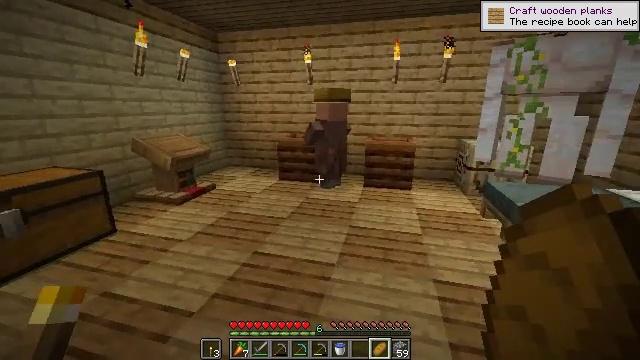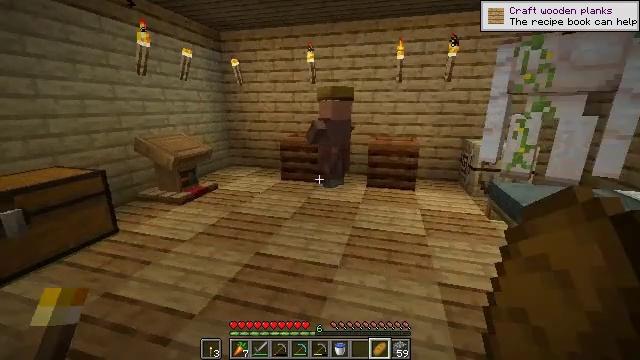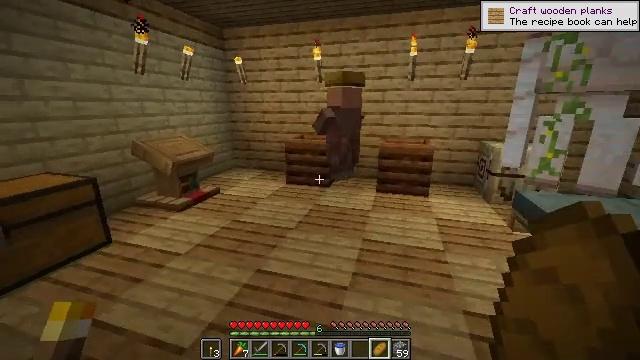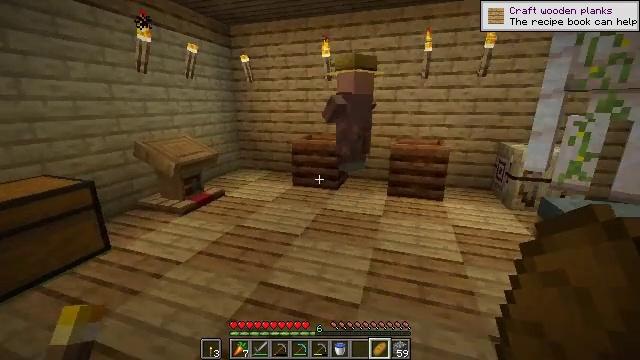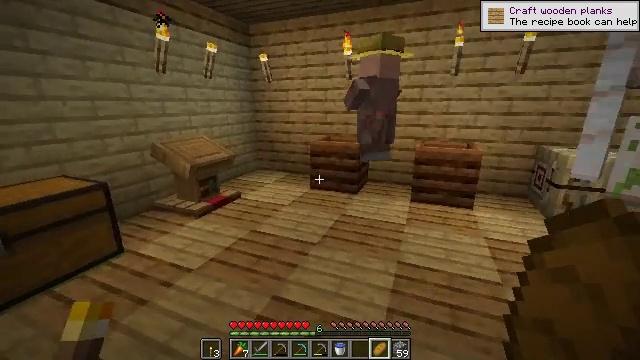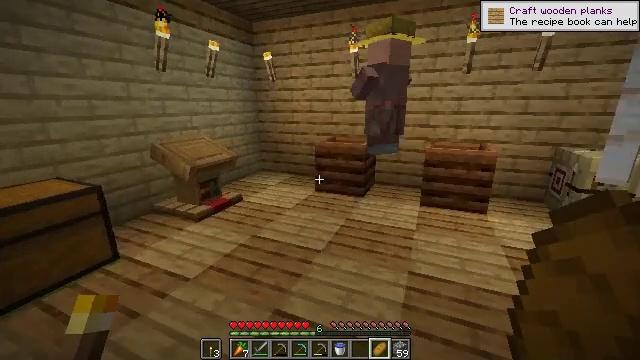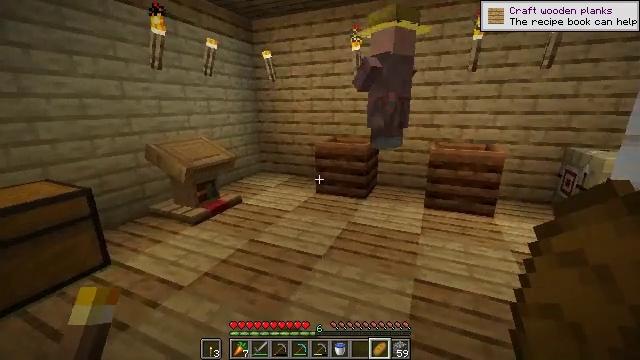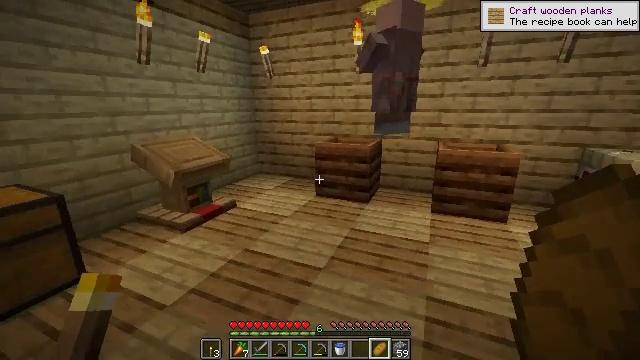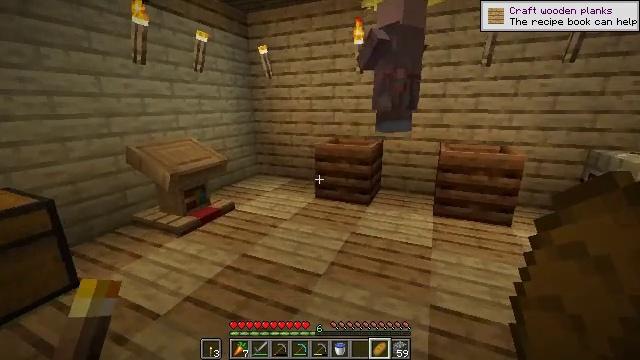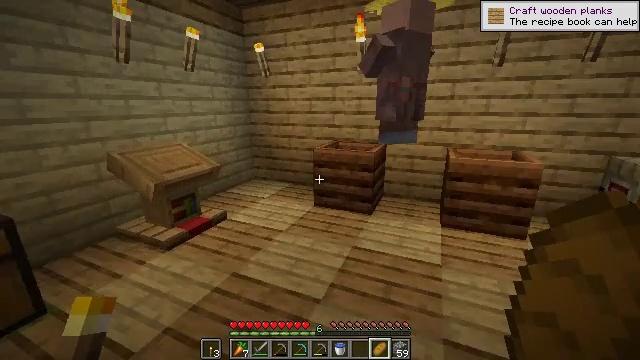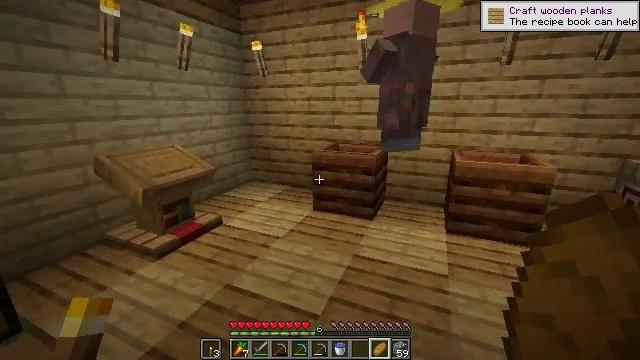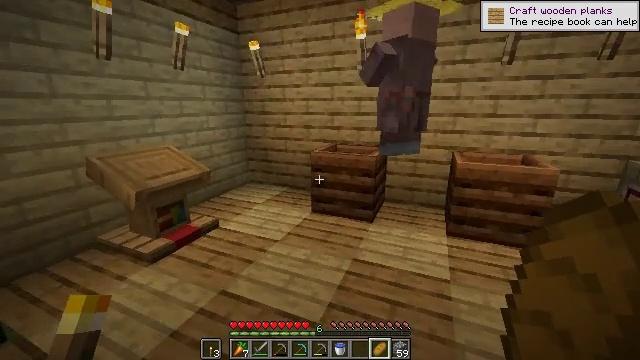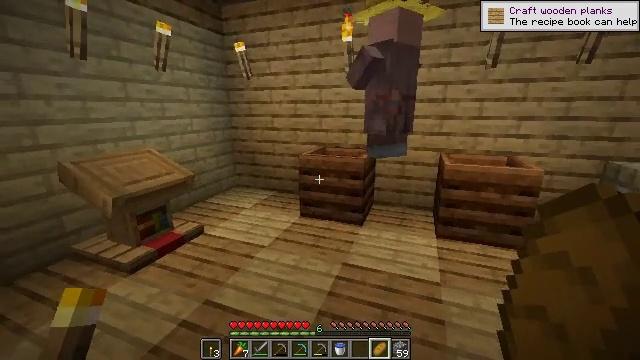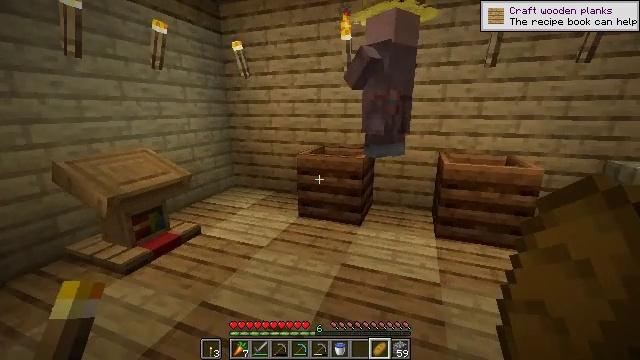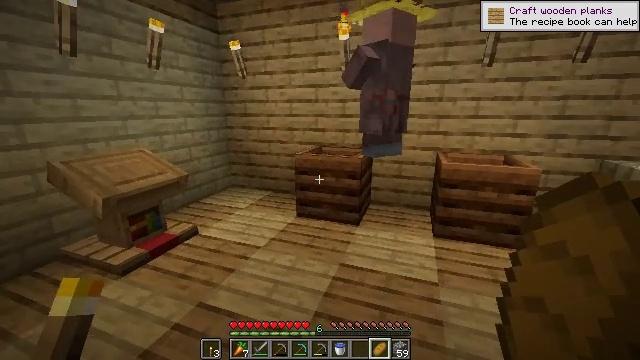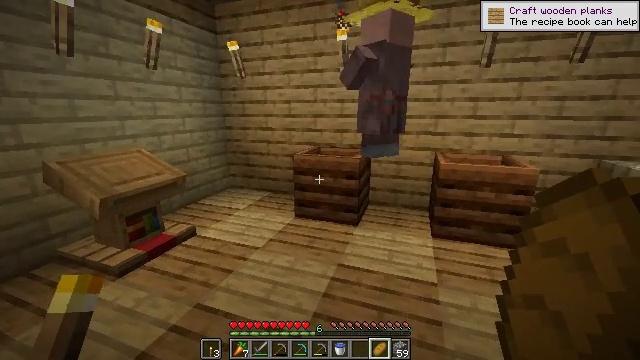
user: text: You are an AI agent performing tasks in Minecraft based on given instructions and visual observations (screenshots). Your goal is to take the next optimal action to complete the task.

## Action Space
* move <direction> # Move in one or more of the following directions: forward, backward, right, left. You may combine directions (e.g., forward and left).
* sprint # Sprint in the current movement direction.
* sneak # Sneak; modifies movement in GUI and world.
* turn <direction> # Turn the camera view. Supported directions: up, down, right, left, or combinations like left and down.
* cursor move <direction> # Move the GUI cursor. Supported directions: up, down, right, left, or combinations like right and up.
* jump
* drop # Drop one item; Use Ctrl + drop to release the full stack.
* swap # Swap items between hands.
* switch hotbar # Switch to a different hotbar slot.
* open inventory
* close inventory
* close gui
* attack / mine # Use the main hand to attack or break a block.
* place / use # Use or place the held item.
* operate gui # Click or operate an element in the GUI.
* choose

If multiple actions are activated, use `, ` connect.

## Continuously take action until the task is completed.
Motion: motion action
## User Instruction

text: Remove a bread from the inventory.
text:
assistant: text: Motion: move forward
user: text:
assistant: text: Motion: move forward, turn left
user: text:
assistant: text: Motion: move forward, turn left
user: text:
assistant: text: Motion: move forward, turn left
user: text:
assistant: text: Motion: move forward, turn left
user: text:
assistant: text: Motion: move forward
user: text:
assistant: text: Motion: move forward
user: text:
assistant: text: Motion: move forward
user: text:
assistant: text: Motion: move forward
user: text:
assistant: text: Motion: no_op
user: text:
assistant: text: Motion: no_op
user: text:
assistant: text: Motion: turn right
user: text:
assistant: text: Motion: no_op
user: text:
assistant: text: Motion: no_op
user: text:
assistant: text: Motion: no_op
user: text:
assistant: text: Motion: no_op
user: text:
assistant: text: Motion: no_op
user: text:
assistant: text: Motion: turn down
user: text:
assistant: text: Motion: turn down
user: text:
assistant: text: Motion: no_op
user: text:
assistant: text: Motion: no_op
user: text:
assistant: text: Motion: no_op
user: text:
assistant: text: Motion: no_op
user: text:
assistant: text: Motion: no_op
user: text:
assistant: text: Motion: no_op
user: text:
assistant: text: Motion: no_op
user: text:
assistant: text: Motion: no_op
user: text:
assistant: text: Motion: no_op
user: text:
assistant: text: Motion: no_op
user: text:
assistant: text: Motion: no_op